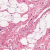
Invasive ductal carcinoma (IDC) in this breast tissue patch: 0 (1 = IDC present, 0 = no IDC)